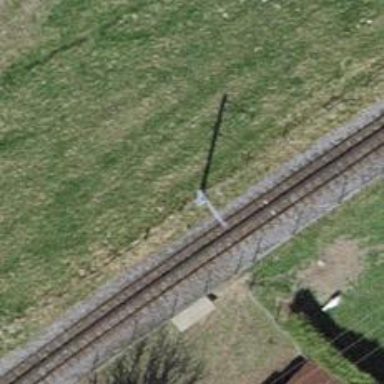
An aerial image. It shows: Solitary milestone along the railway.